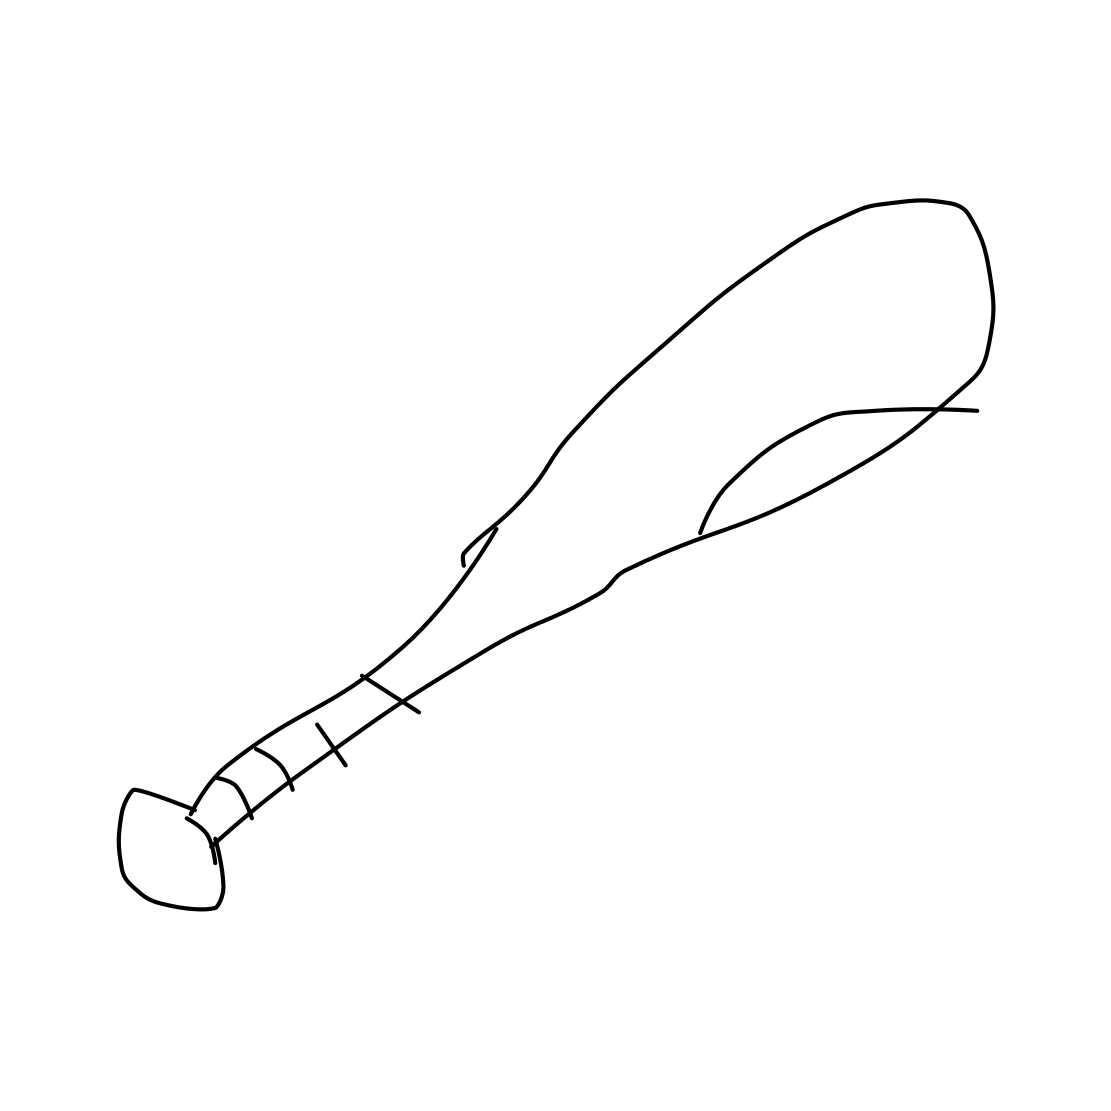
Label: baseball bat